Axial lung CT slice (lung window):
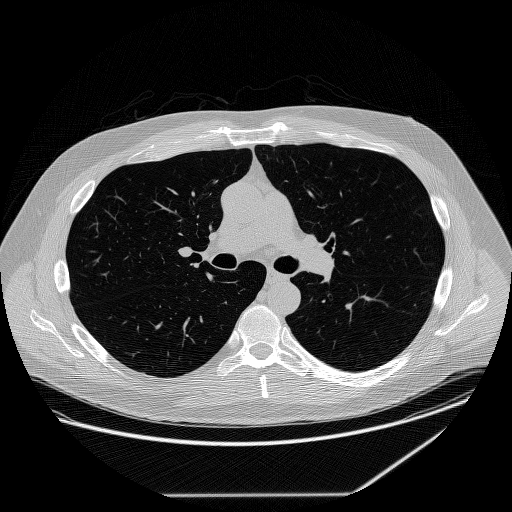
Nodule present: no